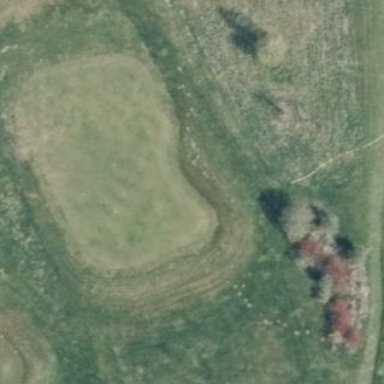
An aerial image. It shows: Golf green.